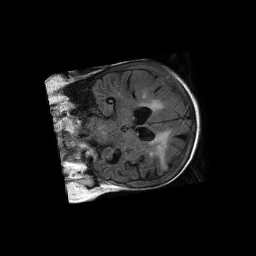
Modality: FLAIR
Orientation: coronal
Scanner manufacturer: philips
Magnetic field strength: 1.5 T
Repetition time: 6.24 s
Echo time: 0.12 s